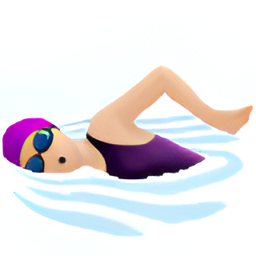
Name: woman swimming type 1 2
Emoji: 🏊🏻‍♀️
Group: People & Body
Sub-group: person-sport